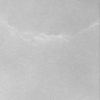
Label: dusty